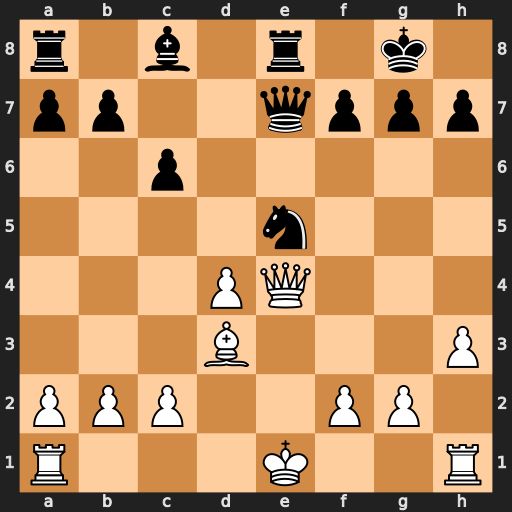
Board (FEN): r1b1r1k1/pp2qppp/2p5/4n3/3PQ3/3B3P/PPP2PP1/R3K2R
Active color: w
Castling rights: KQ
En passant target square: -
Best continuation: Qxh7+ Kf8 Qh8#